Question: I want to reduce the resolution of a video before edit it, so I'm using ffmpeg on android. I'm using the executable/binary file of ffmpeg and I'm calling my ffmpeg commands like that:
'''
./ffmpeg -i /sdcard/dcim/video.mp4 -s 320x240 -r 10 -y /sdcard/output.mp4
'''
But when I try this command I get this error:
> Unable to find a suitable output format for /sdcard/output.mp4
This is the output when I use the adb shell:
The only action I have been able to do is to extract the audio of a video and save it as a mp3 using this command:
'''
./ffmpeg -i /sdcard/dcim/video.mp4 -y /sdcard/output.mp3
'''
That works well but this is the only action I can do...
Any idea of why I can't convert a video? (I can't copy it too) Thanks!!
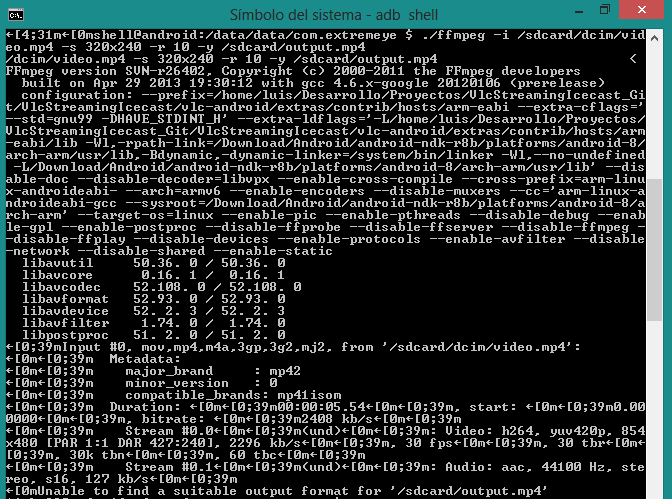
Answer: The problem was on my executable ffmpeg file... It didn't work correctly. I tried with the ffmpeg file from <URL> and it works perfectly!!